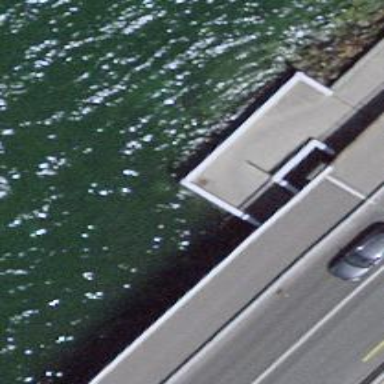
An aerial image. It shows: Cycle barrier.